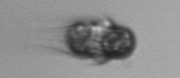
Label: Mesodinium